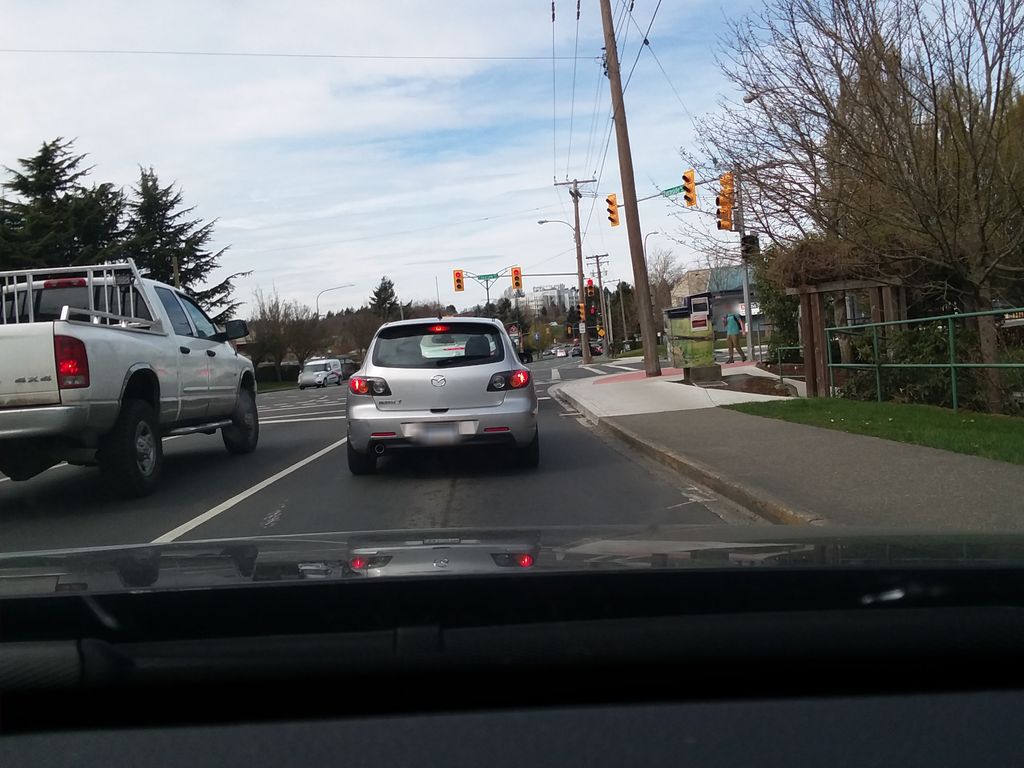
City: victoria